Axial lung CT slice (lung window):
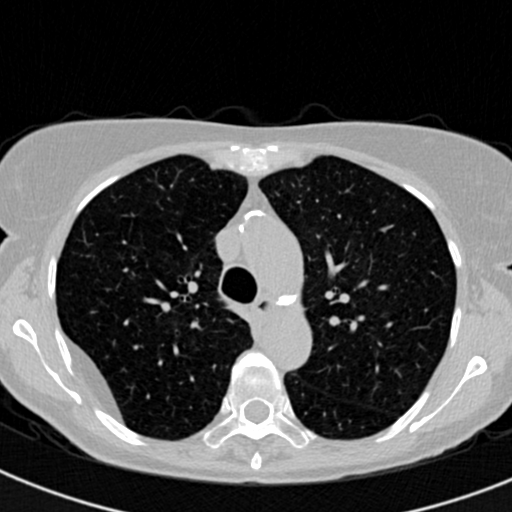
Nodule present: no